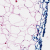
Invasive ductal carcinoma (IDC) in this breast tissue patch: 0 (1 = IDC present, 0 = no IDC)